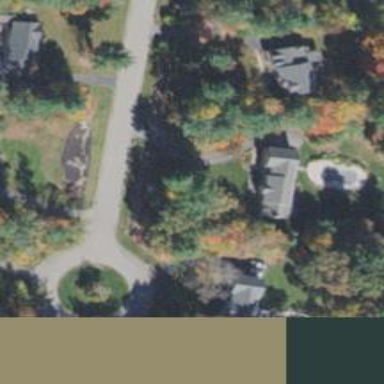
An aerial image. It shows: Driveway.